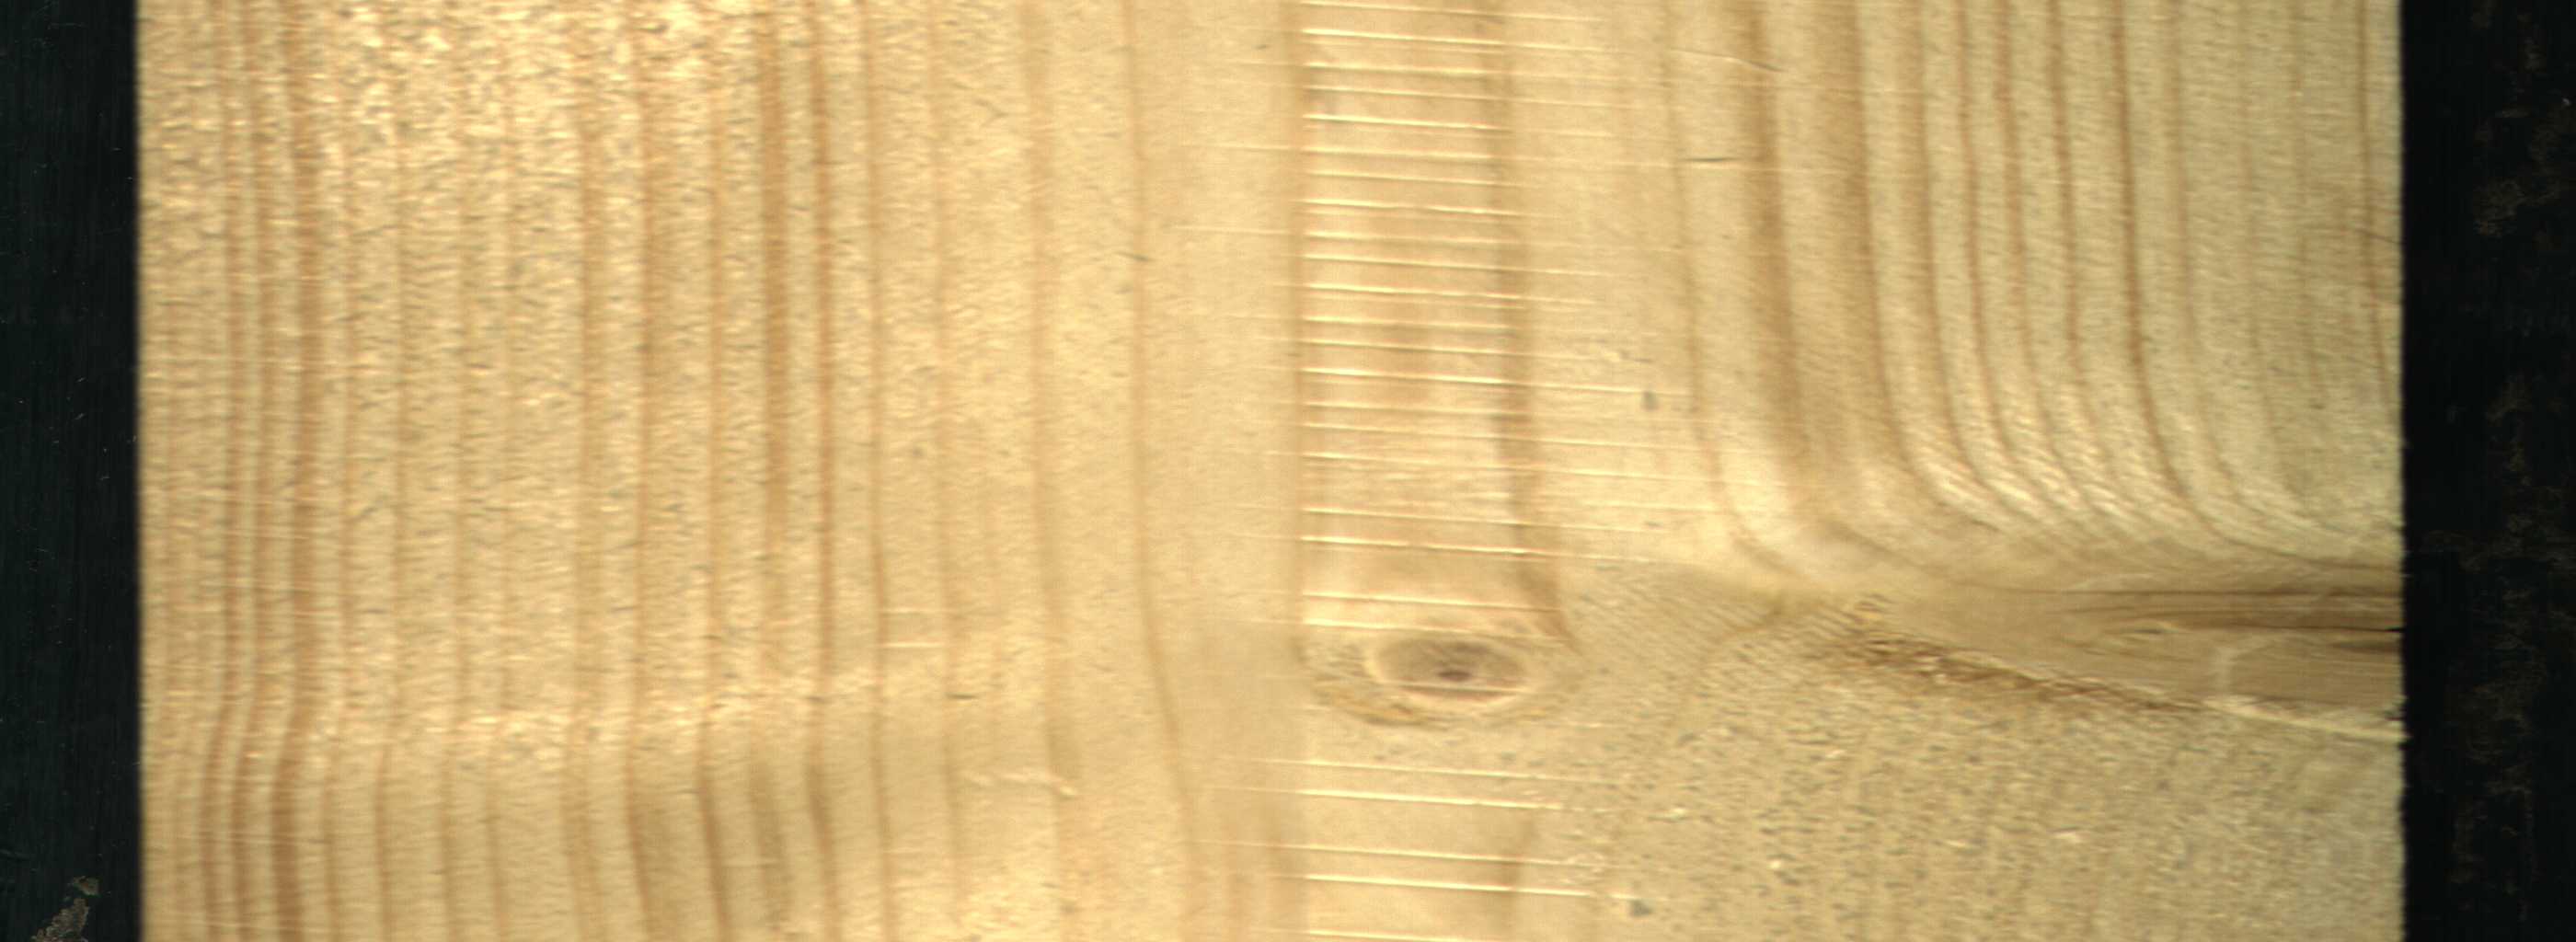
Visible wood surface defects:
Live_Knot
Live_Knot